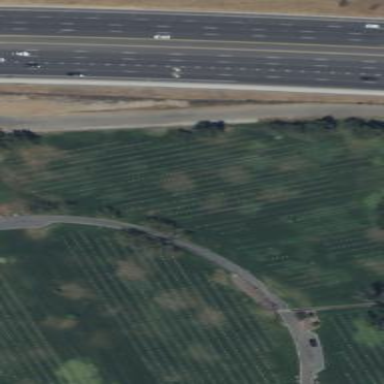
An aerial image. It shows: Graveyard.